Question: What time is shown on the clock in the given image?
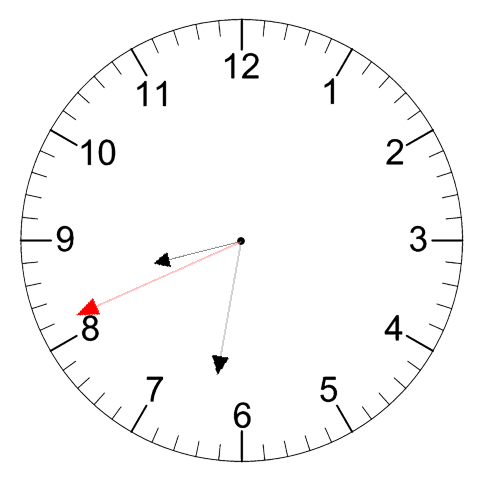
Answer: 08:31:41